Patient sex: M
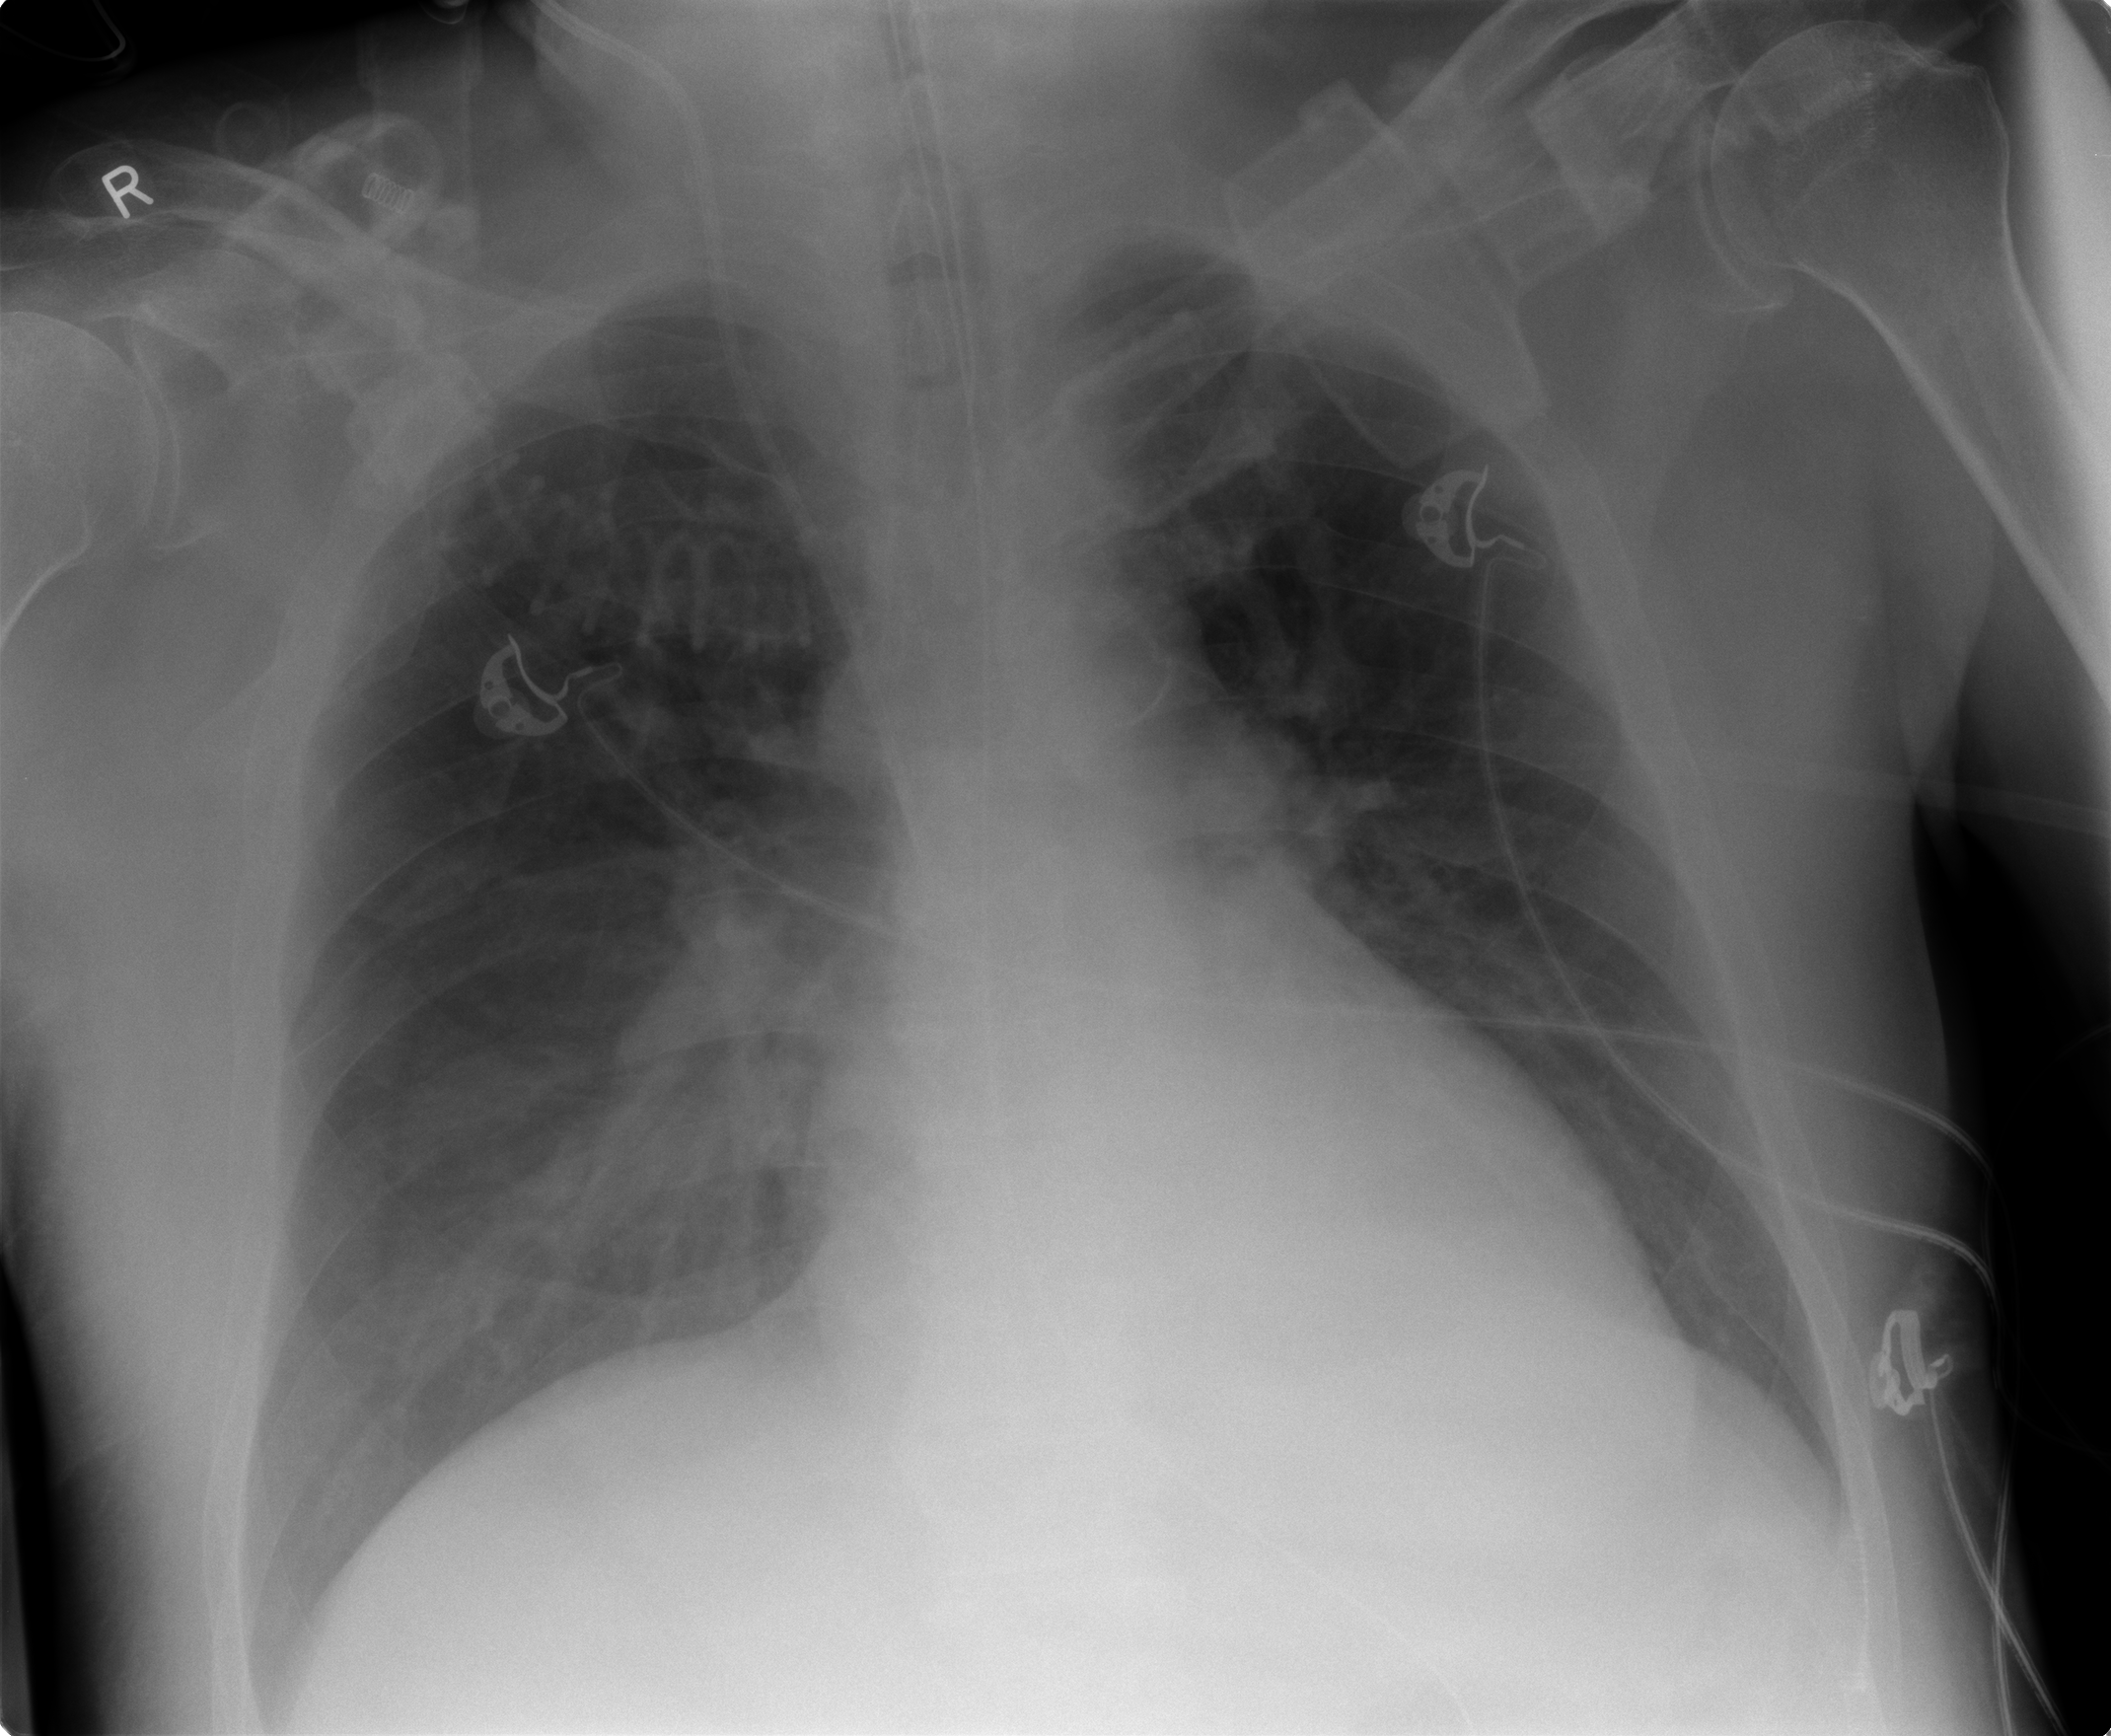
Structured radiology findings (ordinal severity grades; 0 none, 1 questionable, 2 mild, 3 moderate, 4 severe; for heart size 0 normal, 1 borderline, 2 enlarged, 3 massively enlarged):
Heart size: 0
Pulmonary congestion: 2
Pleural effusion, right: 1
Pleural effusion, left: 1
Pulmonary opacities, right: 0
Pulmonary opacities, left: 0
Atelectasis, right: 2
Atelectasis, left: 0